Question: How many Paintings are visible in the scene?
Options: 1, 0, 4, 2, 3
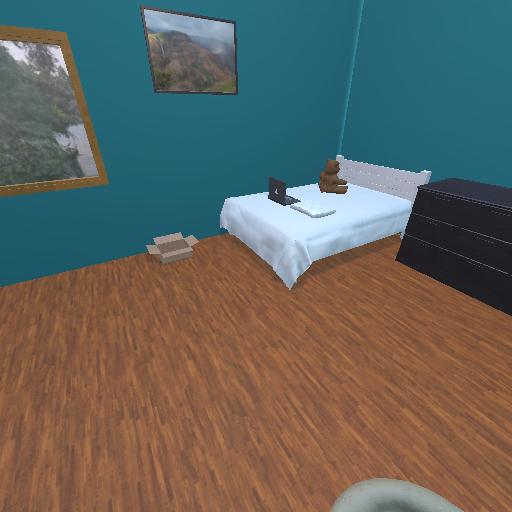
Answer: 1